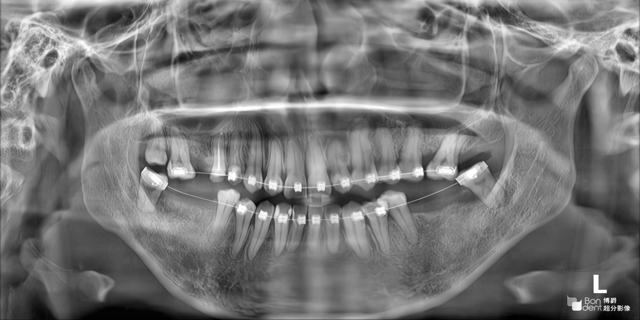
adult